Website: bh-photo
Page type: address-validator
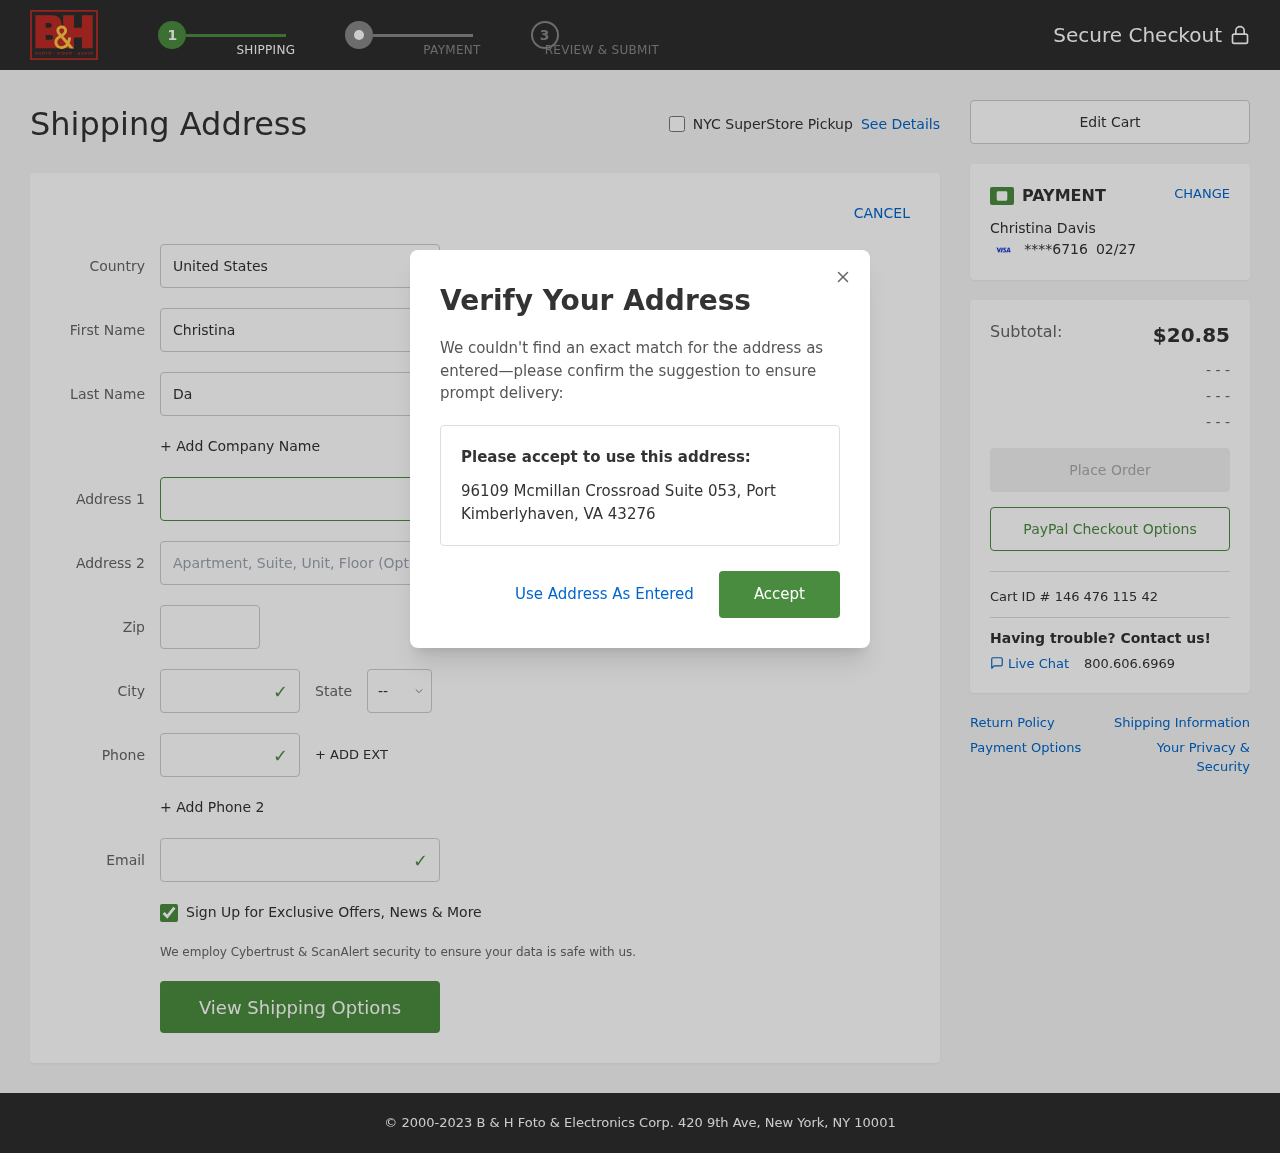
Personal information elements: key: PII_CARD_EXPIRY
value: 02/27
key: PII_CARD_LAST4
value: ****6716
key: PII_CITY
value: Port Kimberlyhaven
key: PII_COUNTRY
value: United States
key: PII_EMAIL
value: christina.davis@yahoo.com
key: PII_FIRSTNAME
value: Christina
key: PII_FULLNAME
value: Christina Davis
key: PII_LASTNAME
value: Davis
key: PII_PHONE
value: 7672087138
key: PII_POSTCODE
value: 43276
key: PII_STATE_ABBR
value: VA
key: PII_STREET
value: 96109 Mcmillan Crossroad Suite 053
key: PII_CITY_STATE_ZIP
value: Port Kimberlyhaven, VA 43276
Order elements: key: ORDER_SUBTOTAL
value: $20.85
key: ORDER_ID
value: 146 476 115 42